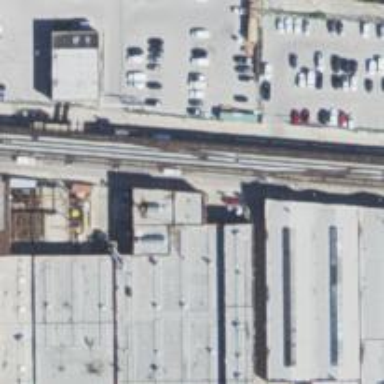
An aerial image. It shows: Siding rail bridge that is electrified.